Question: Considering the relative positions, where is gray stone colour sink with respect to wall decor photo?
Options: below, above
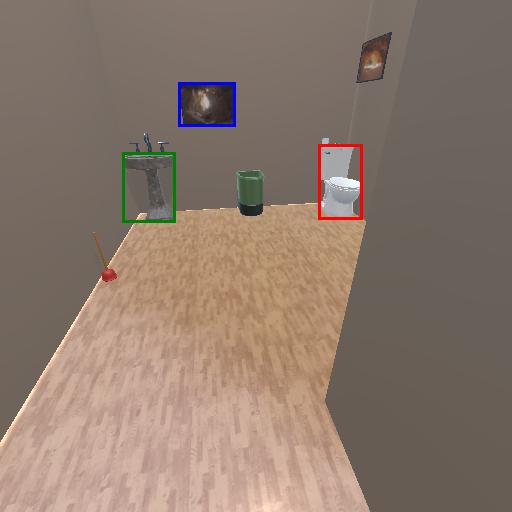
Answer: below